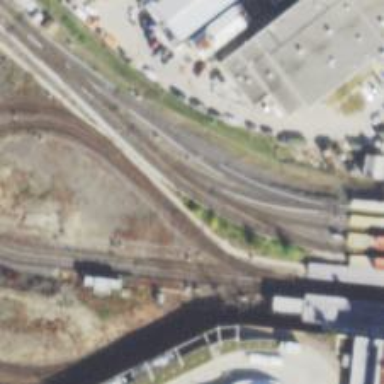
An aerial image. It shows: Light rail electrified railway.